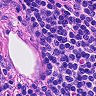
Metastatic tissue present: no